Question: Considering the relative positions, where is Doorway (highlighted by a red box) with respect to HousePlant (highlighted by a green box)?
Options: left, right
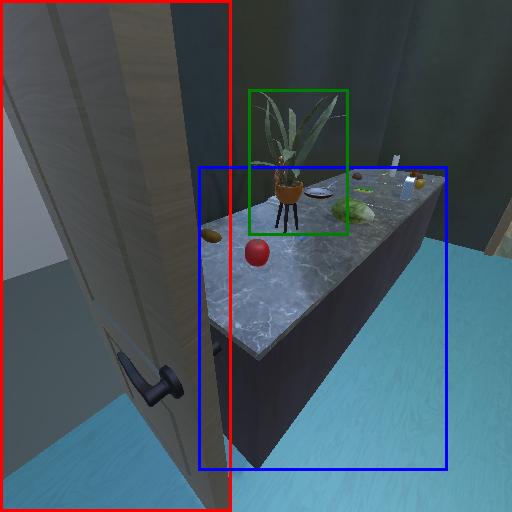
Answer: left